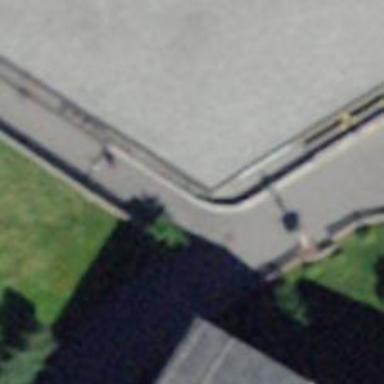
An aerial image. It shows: Pedestrian road with asphalt surface.